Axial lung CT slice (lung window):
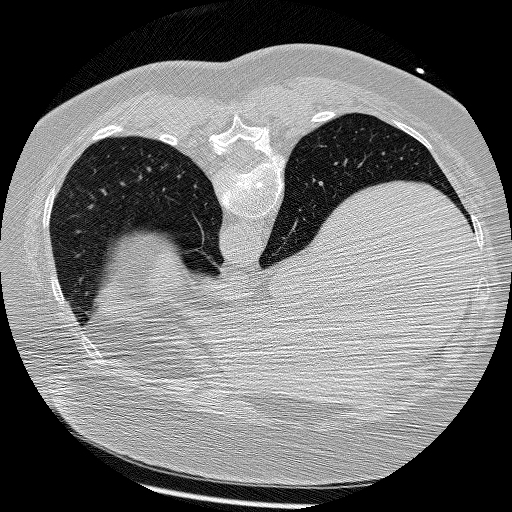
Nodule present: no